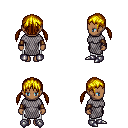
a pixel art fantasy rpg character, female body template, human, dark skin, chain mail, white pants, blonde twin-tailed hairstyle, leather bracers, metal boots, four views (front, back, left, right), 2x2 character sprite sheet, small pixel art, hard edges, no anti-aliasing